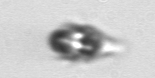
Label: Mesodinium